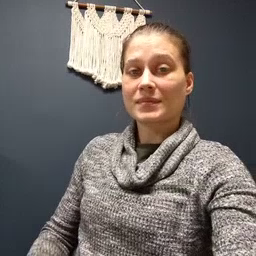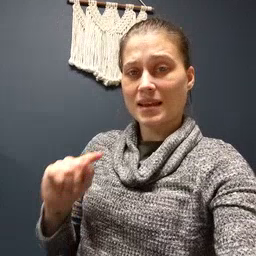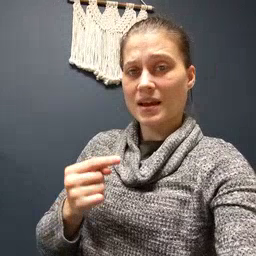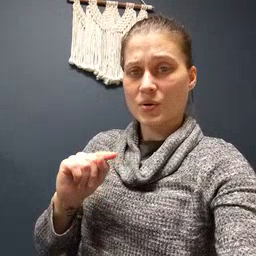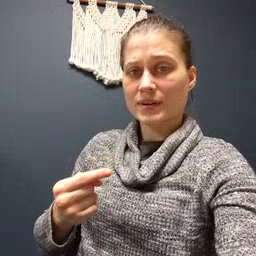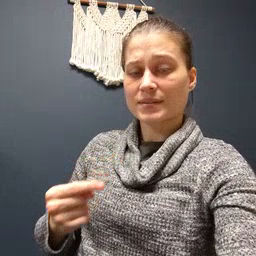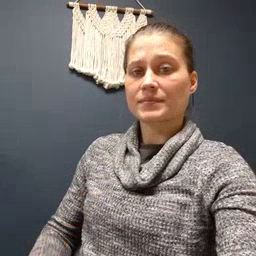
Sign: owie